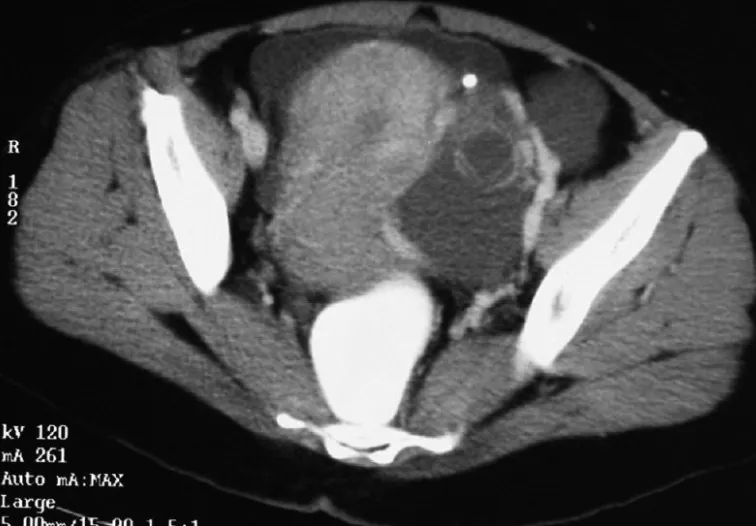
Contrast-enhanced CT scan showing tumor with increased vascularity in the periphery.
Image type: radiology (ct)